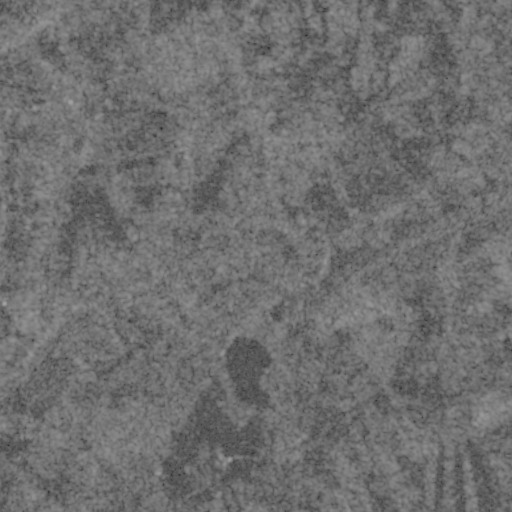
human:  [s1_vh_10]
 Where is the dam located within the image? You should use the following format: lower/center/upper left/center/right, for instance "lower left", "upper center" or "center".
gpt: The dam is located in the lower center of the image.
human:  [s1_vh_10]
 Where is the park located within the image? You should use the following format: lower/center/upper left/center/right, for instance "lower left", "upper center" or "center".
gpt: The park is located in the upper left of the image.
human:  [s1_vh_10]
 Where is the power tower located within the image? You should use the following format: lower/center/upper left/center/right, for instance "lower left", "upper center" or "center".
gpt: The power tower is located in the upper left of the image.
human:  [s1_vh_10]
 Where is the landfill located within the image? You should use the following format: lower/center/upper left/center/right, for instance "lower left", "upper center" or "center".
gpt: There is no landfill in the image.

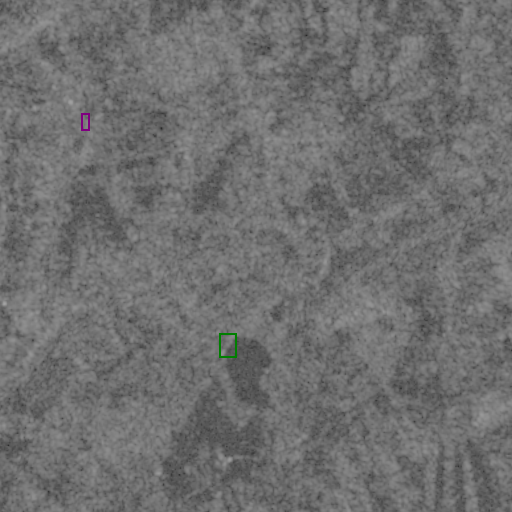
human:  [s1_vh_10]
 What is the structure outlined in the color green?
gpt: The structure outlined in green is a dam.
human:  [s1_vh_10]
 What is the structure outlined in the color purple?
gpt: The structure outlined in purple is a park.
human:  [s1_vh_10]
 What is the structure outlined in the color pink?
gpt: There is no pink outline.